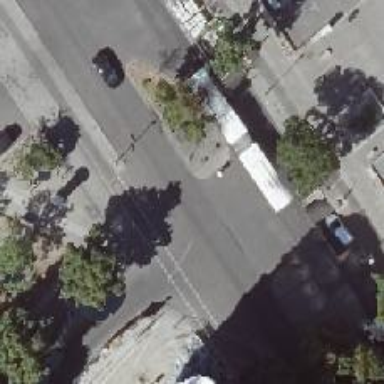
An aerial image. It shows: Unmarked footway crossing with pedestrian island.